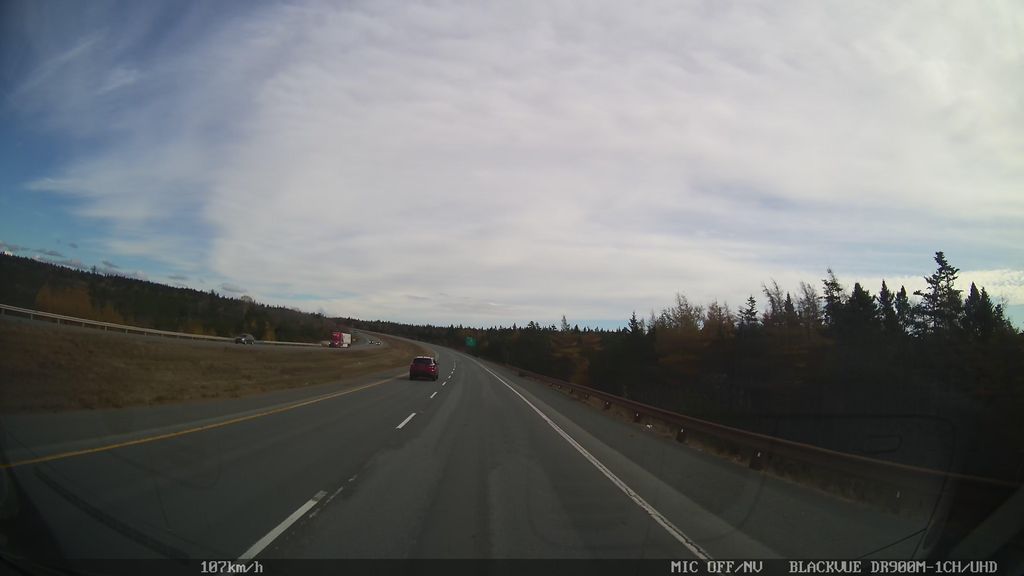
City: halifax